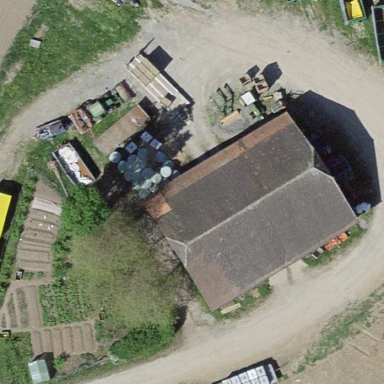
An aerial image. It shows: Farmyard area.